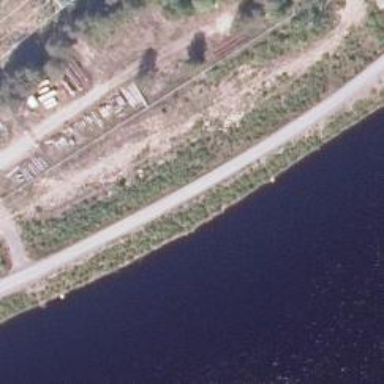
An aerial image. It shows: Track road with grade2 tracktype and embankment.